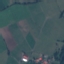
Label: Pasture